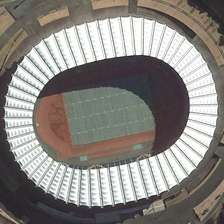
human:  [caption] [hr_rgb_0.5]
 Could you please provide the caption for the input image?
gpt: a playground is in a white stadium shaped like a ring runway .

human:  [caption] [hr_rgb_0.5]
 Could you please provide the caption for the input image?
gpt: a playground is in a white stadium shaped like a ring runway .

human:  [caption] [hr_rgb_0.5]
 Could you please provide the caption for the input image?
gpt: the bird's nest stadium is surrounded by vegetation regularly .

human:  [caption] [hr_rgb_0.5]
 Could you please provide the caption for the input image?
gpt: red and green football fields are in the middle of the stadium .

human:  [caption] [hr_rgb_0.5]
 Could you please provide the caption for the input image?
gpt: the bird's nest stadium is surrounded by vegetation regularly .